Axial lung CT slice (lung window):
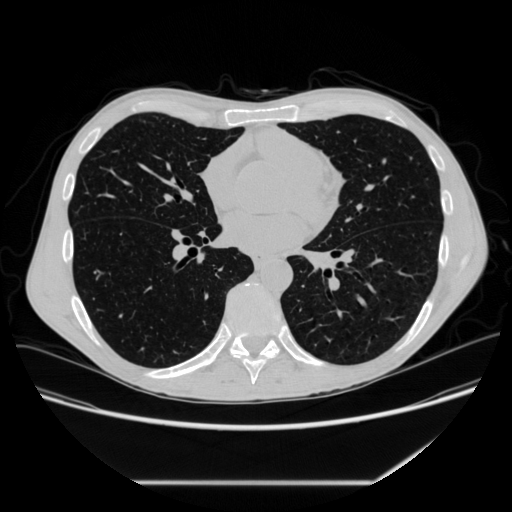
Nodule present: no